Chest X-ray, PA view. Patient: 31 years old, sex M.
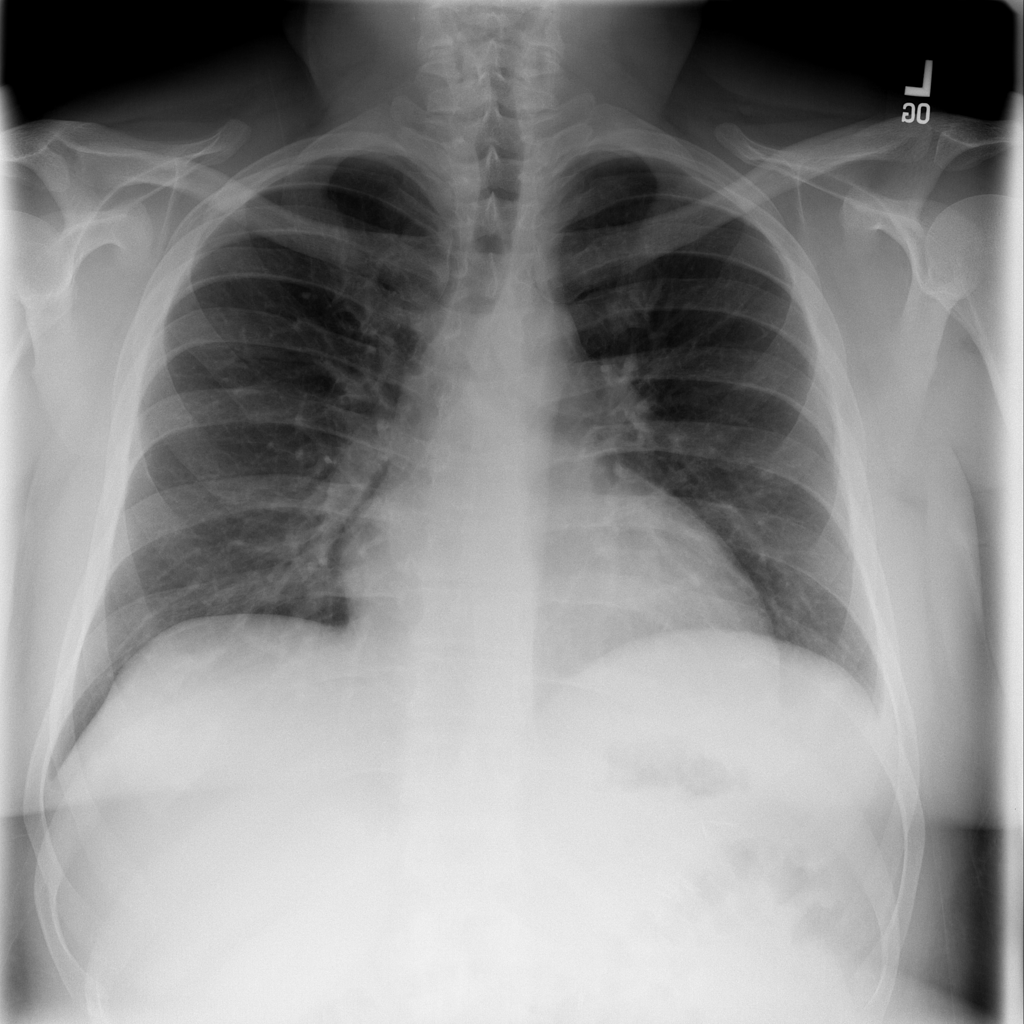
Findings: Infiltration